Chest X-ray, PA view. Patient: 42 years old, sex F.
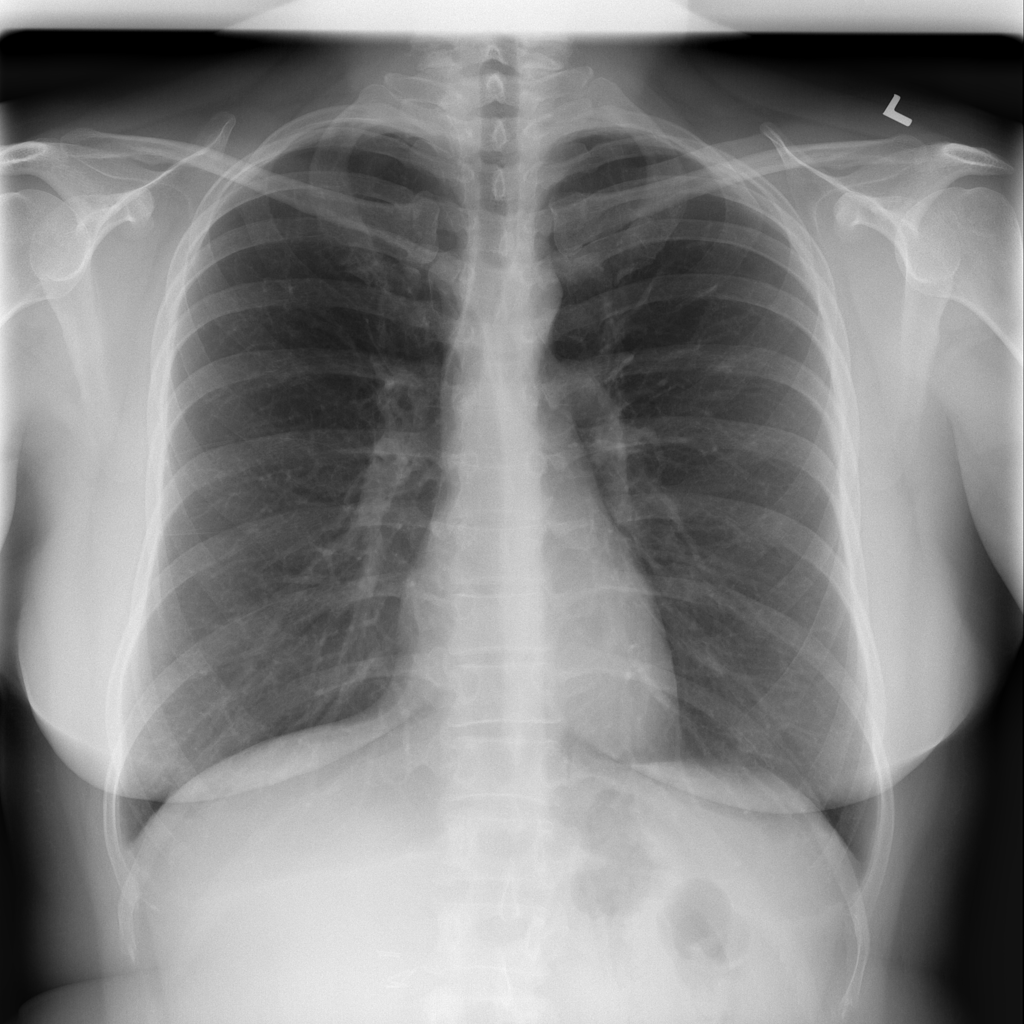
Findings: No Finding